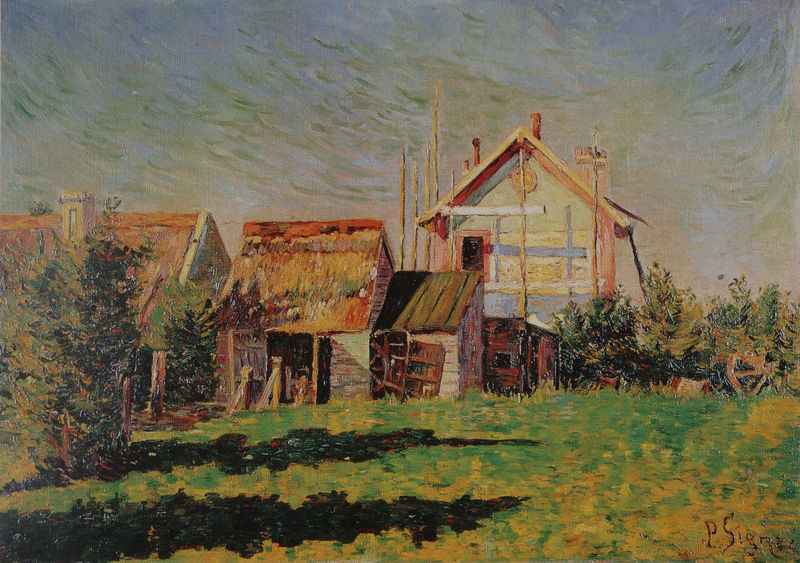
Titel: Port-en-Bassin. La Valleuse
Künstler: Paul Signac
Standort: Otterlo
Institution: Kröller-Müller Museum
Schlagwörter: baum, blau, dunkel, gemälde, himmel, schatten, wolken, bäume, gelb, grün, impressionismus, landschaft, menschen, blumen, braun, bunt, frankreich, hell, holz, licht, orange, schwarz, tür, weiss, dach, gebäude, gras, haus, rasen, rot, wiese, wolke, malerei, architektur, signatur, öl, feld, häuser, mühle, natur, wind, busch, büsche, pastos, sonne, sträucher, wald, kamin, schornstein, schuppen, garten, farbig, sommer, ansicht, moderne, pointilismus, warm, hitze, modern, nabis, dorf, dächer, giebel, schornsteine, bauernhof, hof, hütten, idylle, holzrad, rad, tannen, unwetter, duktus, striche, tor, anbau, gerüst, offen, stangen, gemalt, leinwand, sonnig, gehöft, signac, gestrüpp, bau, getupft, hölzer, heuschober, baustelle, pointillismus, paul signac, pointilistisch, bauarbeiten, bäueme, hausrenovierung, holzdach, oculi, oragen, rondell, giebeldach, giebeldächer, rebdach, verschläge, p